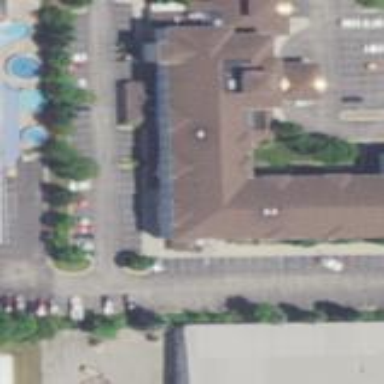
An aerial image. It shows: Commercial building used as hotel for tourism.